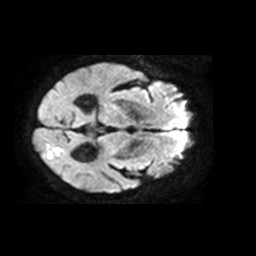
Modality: TRACE
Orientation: axial
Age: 78
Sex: female
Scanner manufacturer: philips
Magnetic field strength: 1.5 T
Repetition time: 4.77 s
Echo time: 0.07764 s